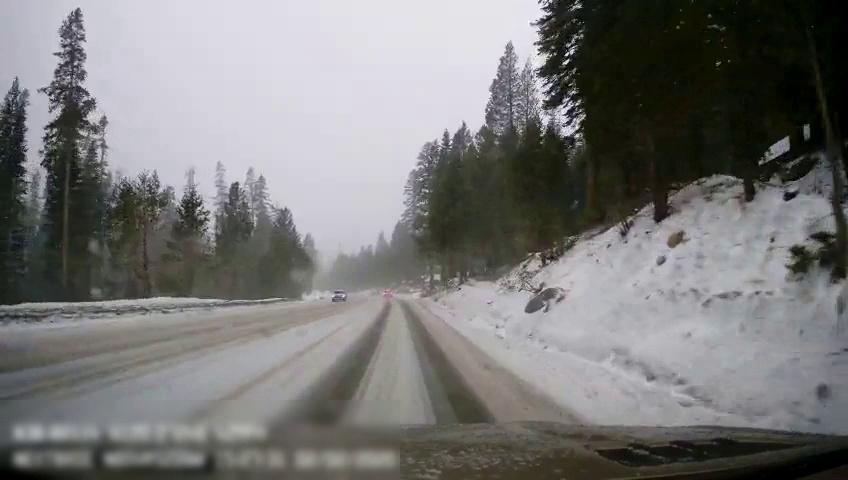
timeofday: Day
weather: Snowy
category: Drivable Space
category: Vehicles | SUV
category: Vehicles | Car